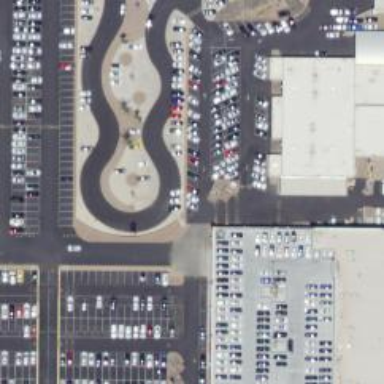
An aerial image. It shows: Motor sport raceway with asphalt surface.